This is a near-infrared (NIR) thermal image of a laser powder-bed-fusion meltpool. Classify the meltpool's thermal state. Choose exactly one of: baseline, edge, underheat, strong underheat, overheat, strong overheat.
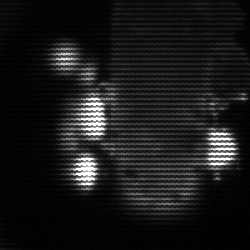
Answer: strong underheat